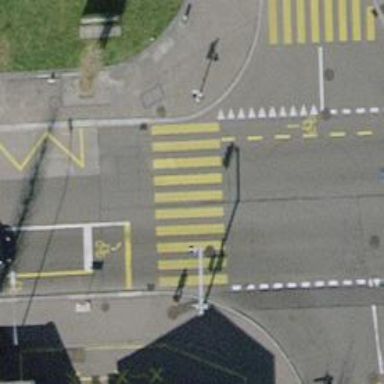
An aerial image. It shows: Road with traffic signals at crossing.